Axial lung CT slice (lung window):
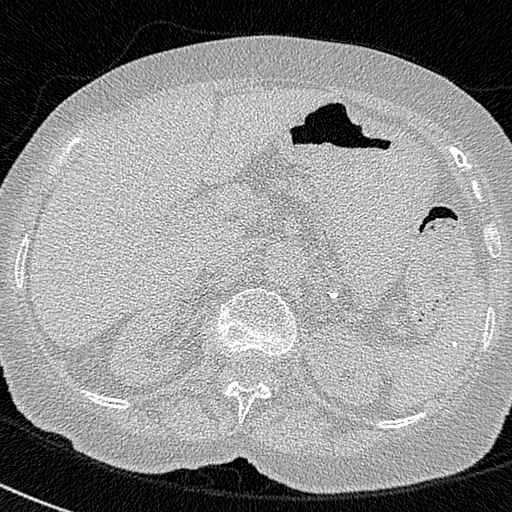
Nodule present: no